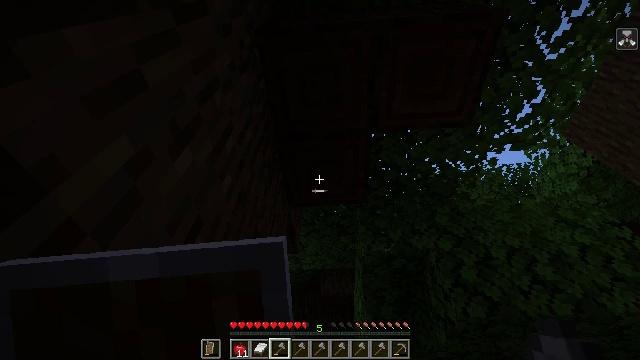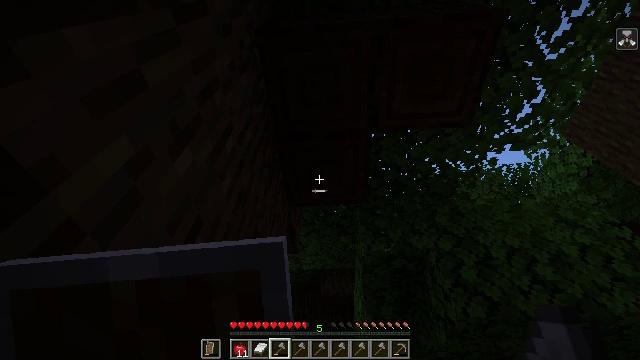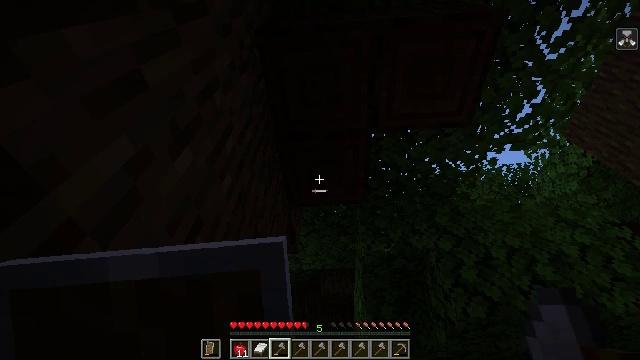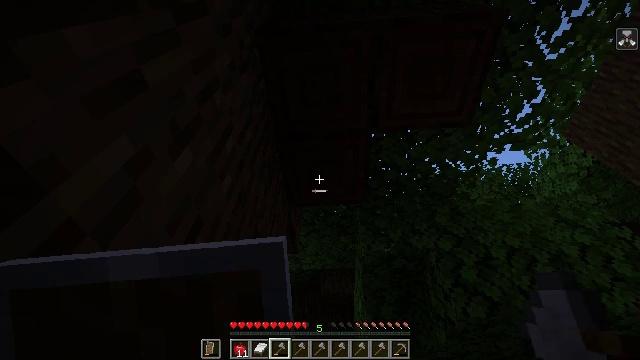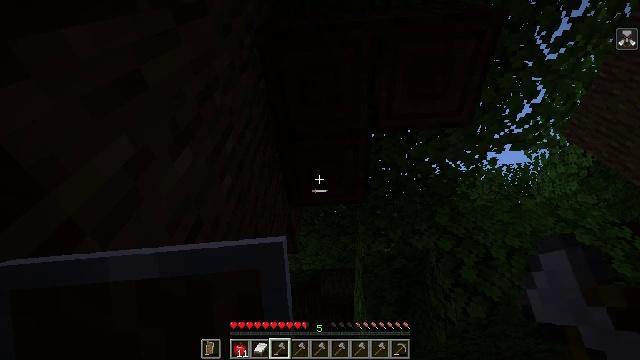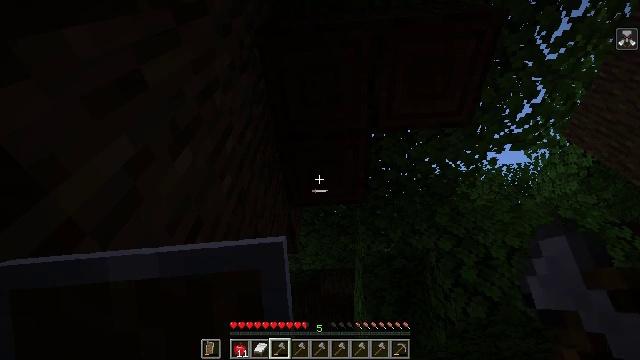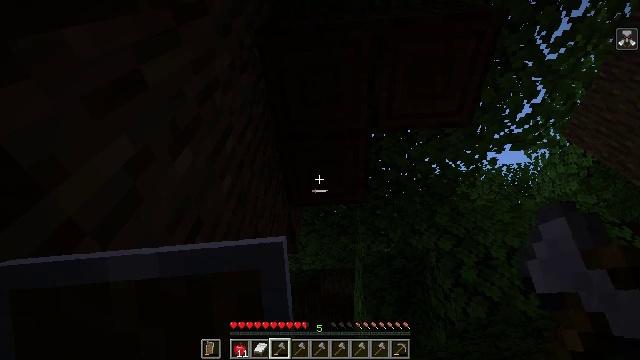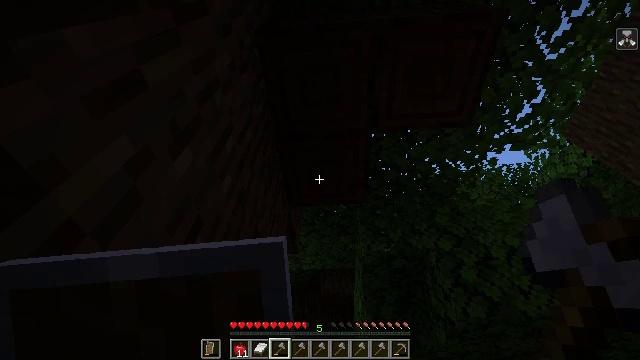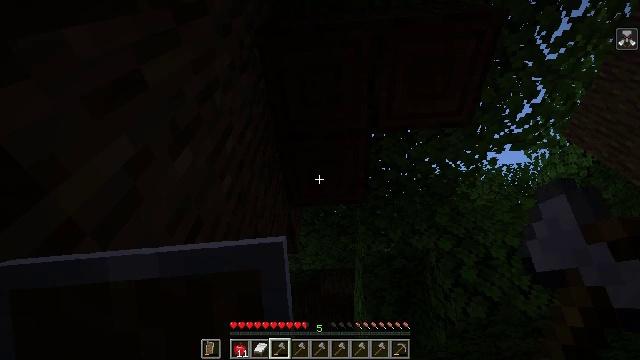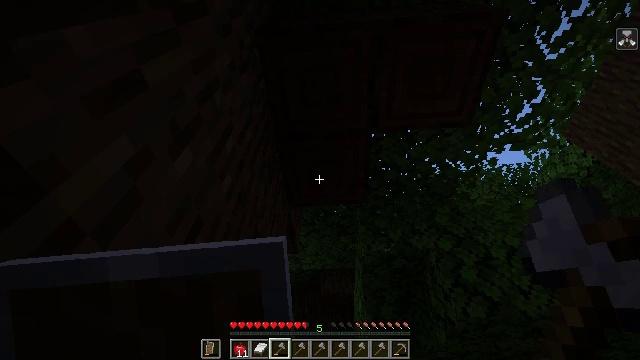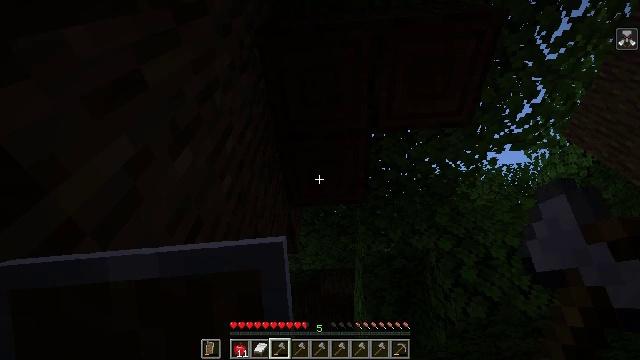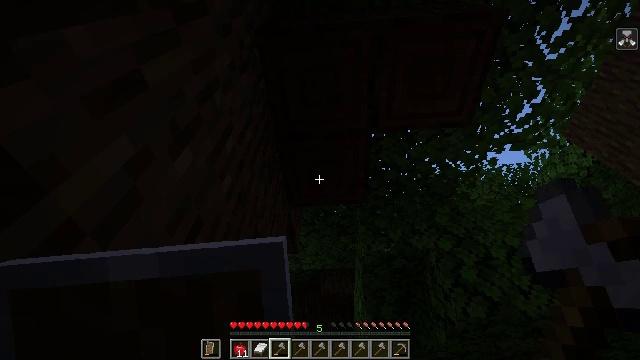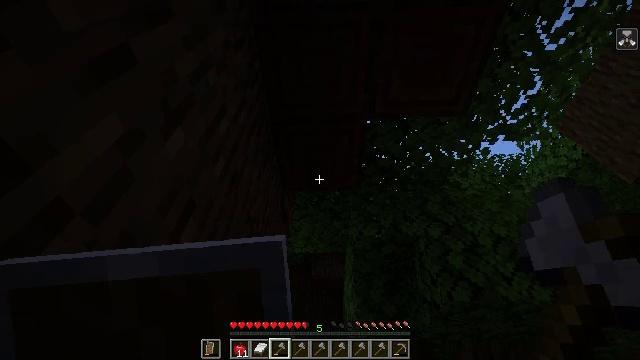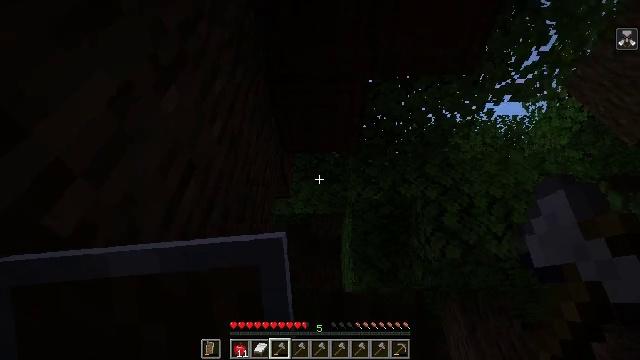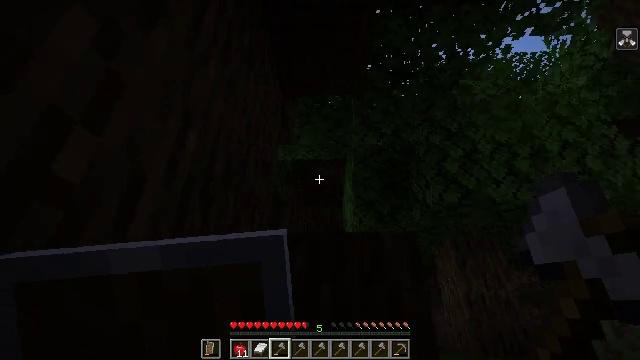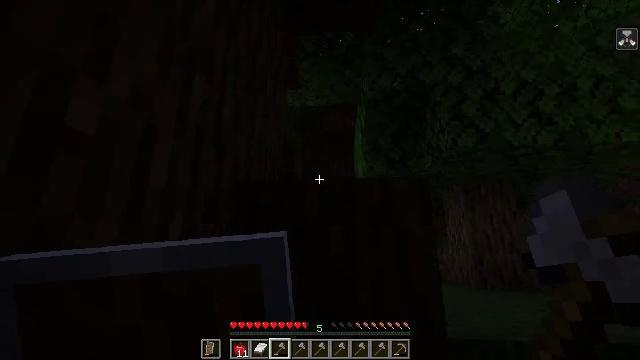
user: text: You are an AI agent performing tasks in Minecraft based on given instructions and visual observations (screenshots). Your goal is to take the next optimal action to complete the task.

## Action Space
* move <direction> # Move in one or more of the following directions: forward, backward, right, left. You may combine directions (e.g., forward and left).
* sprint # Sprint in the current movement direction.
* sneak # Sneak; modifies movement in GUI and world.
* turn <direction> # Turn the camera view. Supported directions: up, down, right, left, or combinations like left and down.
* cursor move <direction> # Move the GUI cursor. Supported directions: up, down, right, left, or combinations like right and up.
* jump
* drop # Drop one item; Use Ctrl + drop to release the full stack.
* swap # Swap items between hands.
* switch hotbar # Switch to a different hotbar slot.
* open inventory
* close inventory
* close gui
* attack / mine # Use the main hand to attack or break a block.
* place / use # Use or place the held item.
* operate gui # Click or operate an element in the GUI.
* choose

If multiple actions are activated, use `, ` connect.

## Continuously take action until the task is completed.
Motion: motion action
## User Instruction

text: Mine the dark oak log from a tree.
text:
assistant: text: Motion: no_op
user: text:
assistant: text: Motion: no_op
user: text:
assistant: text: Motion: no_op
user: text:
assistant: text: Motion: no_op
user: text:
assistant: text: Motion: no_op
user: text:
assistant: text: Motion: no_op
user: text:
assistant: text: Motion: no_op
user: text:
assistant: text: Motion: no_op
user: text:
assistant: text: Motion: no_op
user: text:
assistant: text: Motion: no_op
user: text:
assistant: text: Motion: no_op
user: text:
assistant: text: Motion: turn right and down
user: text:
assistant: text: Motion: turn down
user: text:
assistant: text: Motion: turn down
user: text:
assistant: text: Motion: turn left and down
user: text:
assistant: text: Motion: turn down
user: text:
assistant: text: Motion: turn down
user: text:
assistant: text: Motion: no_op
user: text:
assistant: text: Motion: no_op
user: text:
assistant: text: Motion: move forward, jump
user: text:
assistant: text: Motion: move forward, turn down, jump
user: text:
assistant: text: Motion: move forward, jump
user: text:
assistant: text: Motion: move forward, jump
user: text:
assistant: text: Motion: move forward, jump
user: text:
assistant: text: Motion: move forward
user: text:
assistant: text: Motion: move forward
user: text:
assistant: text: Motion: move forward
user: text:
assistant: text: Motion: move forward, turn left
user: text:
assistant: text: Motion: move forward, turn left and up
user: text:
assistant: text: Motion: move forward, turn left and up